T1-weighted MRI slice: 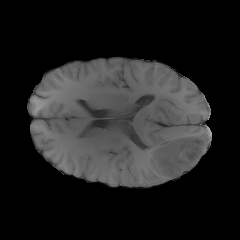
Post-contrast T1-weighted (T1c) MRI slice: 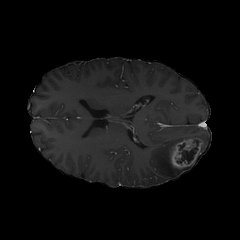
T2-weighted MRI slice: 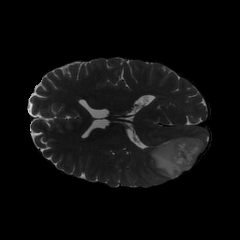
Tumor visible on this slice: yes